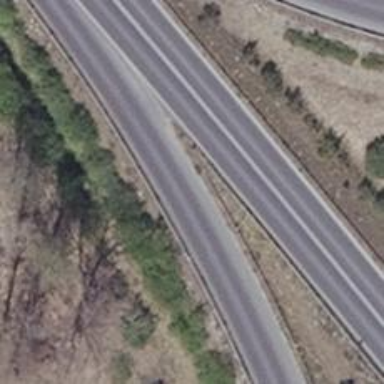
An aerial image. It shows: Asphalt motorway categorized as trunk road.